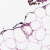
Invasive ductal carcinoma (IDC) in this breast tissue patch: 0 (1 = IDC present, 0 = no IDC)